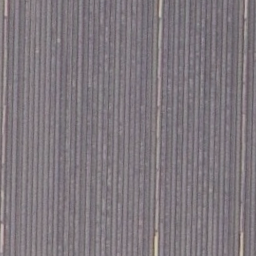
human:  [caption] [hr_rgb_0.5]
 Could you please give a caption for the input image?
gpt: It is a piece of farmland .

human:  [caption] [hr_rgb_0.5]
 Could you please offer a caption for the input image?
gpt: There is a piece of cropland .

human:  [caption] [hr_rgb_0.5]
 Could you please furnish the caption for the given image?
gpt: There is a piece of farmland .

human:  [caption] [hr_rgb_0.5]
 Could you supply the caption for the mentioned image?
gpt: It is a piece of cropland .

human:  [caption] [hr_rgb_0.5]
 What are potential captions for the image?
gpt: Here is a piece of farmland .